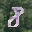
Label: 8